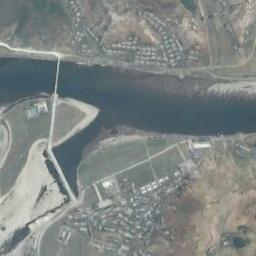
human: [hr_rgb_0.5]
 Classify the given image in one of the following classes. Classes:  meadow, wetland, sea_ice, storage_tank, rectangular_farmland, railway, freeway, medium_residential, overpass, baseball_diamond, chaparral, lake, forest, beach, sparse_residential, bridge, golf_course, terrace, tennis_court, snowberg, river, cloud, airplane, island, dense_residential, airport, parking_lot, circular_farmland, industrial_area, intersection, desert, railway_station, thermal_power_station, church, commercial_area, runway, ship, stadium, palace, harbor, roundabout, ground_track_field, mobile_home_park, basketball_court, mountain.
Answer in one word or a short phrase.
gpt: river